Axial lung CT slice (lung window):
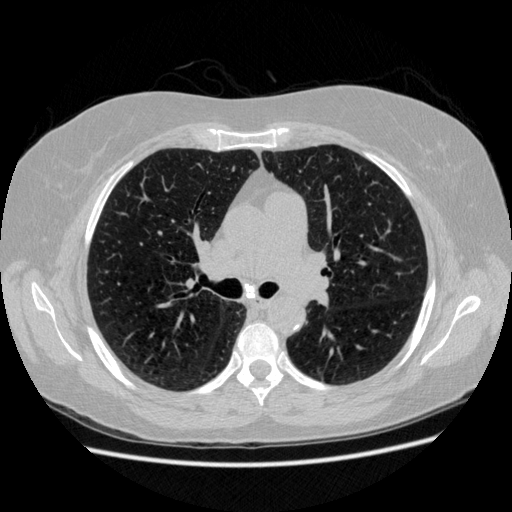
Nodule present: no